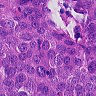
Metastatic tissue present: yes